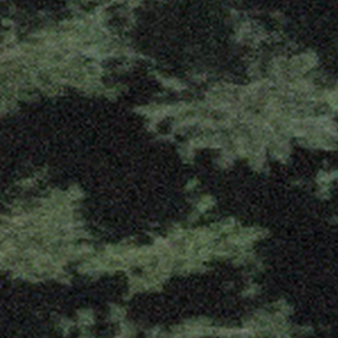
Label: other